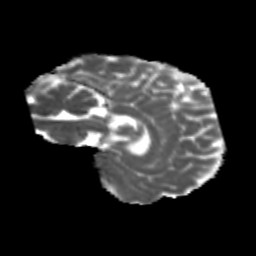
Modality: MD
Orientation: sagittal
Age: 47
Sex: female
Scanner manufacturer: siemens
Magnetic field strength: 3 T
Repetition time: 1.8 s
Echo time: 0.07 s